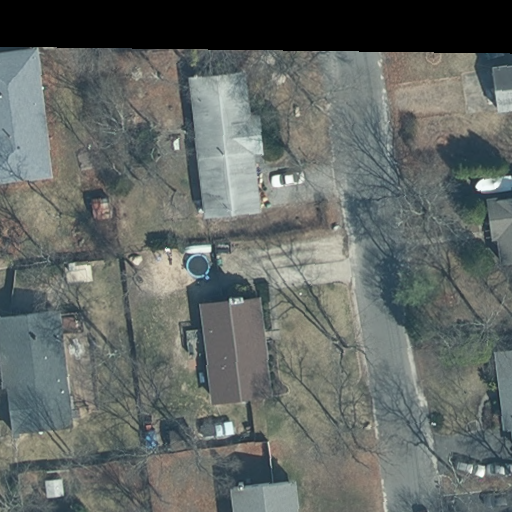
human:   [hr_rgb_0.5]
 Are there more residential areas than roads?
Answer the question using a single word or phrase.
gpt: no

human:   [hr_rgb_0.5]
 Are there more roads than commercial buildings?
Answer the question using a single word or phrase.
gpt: yes

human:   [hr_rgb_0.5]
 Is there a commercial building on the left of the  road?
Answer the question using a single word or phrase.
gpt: no

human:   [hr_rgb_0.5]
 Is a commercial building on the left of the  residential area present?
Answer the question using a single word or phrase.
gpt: no

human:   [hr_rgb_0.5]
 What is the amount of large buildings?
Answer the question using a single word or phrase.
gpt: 0

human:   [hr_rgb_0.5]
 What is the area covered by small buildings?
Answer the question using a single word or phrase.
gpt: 254m2

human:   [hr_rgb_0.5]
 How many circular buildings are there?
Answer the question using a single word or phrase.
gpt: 0

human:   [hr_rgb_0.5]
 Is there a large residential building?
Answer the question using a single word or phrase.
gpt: no

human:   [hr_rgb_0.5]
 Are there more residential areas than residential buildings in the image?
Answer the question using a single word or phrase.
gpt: no

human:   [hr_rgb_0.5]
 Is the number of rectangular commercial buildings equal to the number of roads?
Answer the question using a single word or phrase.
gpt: no

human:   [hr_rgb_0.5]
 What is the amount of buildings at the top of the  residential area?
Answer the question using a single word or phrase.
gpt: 5

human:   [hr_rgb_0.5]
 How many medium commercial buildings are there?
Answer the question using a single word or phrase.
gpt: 0

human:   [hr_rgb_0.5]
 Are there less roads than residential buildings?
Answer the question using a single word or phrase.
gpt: yes

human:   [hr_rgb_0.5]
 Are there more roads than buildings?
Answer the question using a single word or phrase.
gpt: no

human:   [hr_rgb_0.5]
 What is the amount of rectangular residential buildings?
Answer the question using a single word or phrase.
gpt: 8

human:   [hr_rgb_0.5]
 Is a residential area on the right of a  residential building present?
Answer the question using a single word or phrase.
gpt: no

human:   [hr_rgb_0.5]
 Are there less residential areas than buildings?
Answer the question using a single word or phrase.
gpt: yes

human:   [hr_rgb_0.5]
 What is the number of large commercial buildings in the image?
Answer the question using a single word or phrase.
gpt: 0

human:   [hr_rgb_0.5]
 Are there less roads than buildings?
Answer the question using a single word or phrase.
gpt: yes

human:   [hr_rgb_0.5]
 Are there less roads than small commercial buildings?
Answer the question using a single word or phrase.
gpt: no

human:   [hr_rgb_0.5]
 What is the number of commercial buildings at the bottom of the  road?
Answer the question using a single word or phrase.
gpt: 0

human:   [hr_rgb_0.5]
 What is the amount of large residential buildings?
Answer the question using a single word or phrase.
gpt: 0

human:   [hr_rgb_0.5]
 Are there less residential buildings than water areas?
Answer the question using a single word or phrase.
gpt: no

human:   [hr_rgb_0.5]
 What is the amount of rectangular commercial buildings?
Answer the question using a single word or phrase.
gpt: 0

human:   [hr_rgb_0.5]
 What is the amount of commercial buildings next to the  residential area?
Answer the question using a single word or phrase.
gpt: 0

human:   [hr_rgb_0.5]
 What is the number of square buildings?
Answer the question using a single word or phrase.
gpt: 0

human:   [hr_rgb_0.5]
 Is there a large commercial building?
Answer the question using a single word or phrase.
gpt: no

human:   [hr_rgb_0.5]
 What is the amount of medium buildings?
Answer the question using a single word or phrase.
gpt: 4

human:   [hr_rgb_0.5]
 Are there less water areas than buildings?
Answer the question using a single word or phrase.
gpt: yes

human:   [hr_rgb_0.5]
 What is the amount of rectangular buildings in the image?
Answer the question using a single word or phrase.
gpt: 8

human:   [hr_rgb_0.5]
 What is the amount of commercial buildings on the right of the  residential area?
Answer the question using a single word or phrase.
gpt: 0

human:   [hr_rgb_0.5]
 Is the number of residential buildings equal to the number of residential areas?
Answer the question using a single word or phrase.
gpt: no

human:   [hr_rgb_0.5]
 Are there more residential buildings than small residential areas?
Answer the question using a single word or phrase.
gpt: yes

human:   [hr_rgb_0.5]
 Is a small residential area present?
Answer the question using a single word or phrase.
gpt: no

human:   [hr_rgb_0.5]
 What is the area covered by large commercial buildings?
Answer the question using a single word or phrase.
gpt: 0m2

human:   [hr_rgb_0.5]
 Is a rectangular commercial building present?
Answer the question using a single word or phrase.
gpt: no